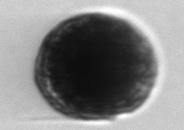
Label: Alexandrium_catenella